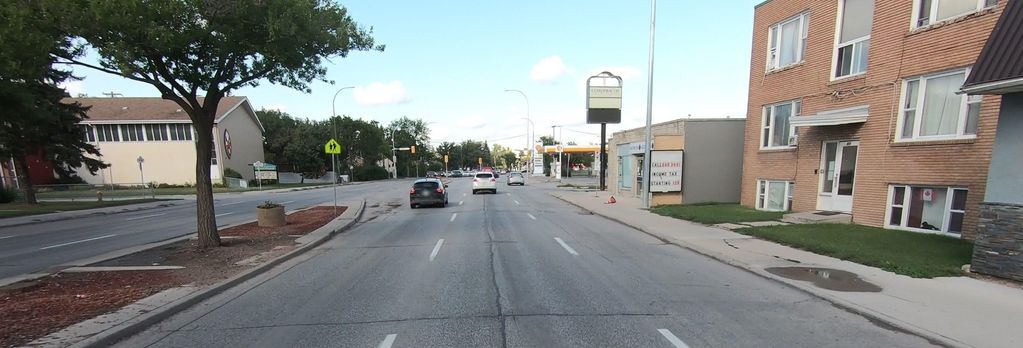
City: winnipeg